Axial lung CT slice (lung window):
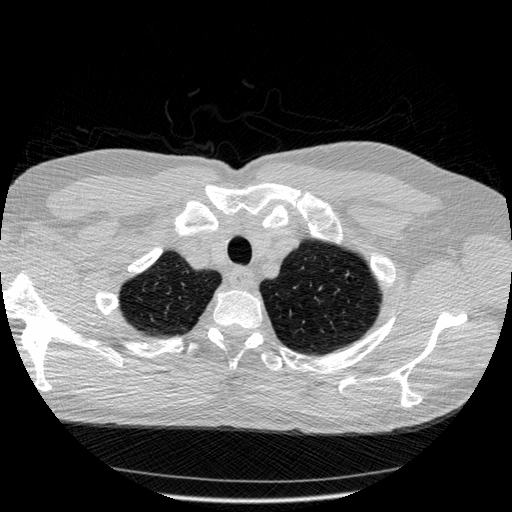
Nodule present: no